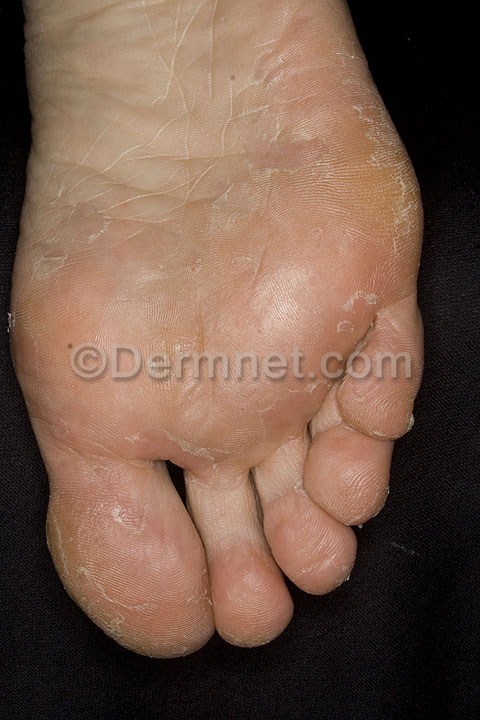
Disease: Eczema Photos